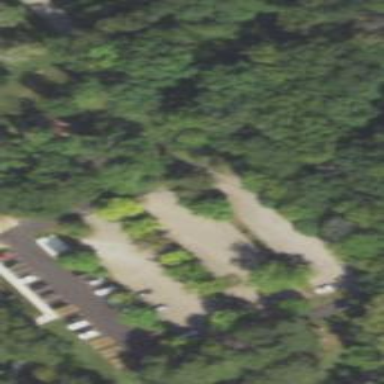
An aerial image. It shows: Parking area designated for trailhead.